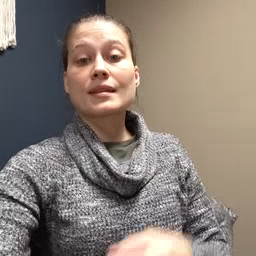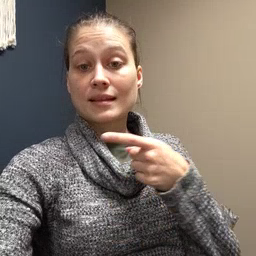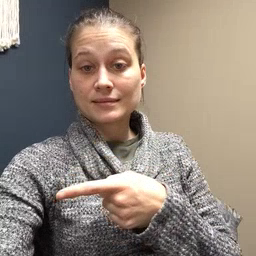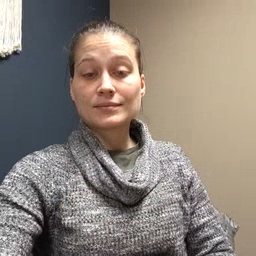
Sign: hesheit